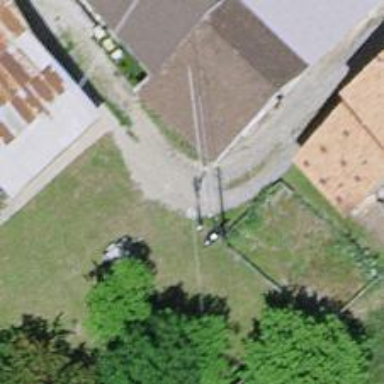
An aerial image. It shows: Concrete driveway.